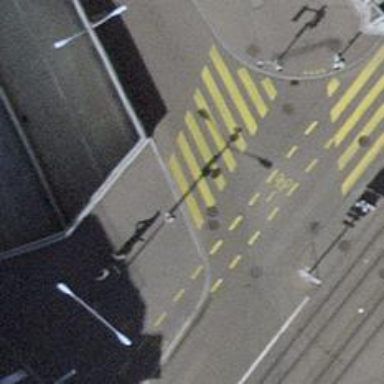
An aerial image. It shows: Kerb barrier.